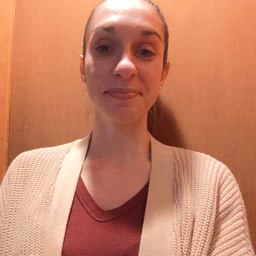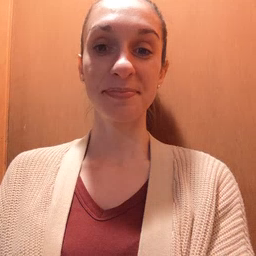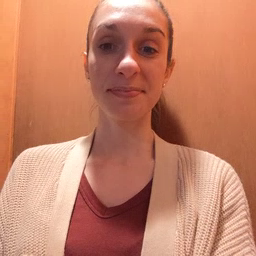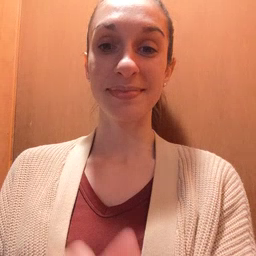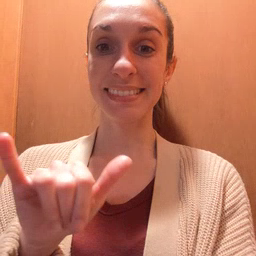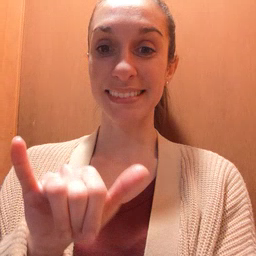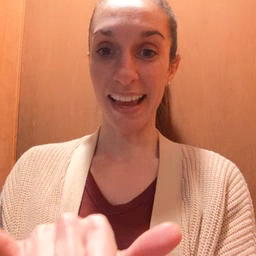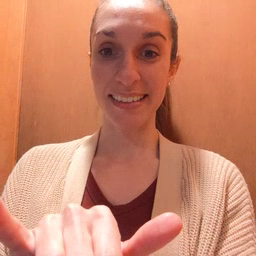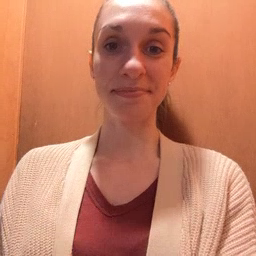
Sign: stay